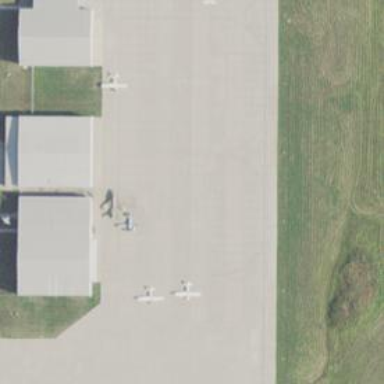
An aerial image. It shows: Image of taxiway at airport.